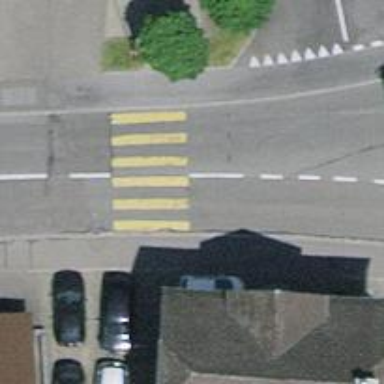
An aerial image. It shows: Uncontrolled zebra crossing on the road.